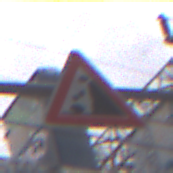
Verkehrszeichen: SteinschlagRechts
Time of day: MorningAfternoon
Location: Outdoor (Urban)
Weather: Overcast
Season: NotSpecified
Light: Natural